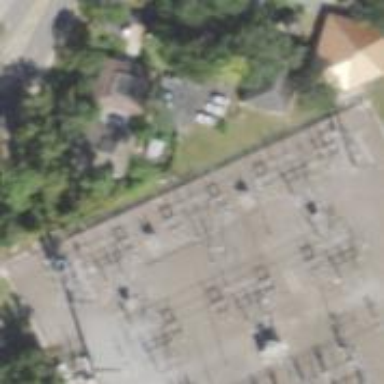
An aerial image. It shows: Switch for power supply.